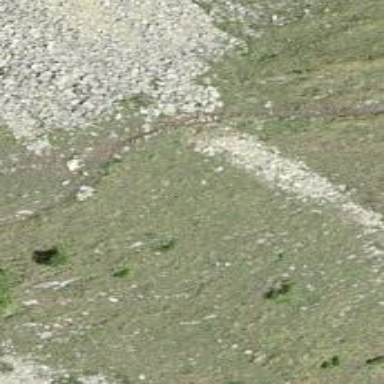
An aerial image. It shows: Ground path.